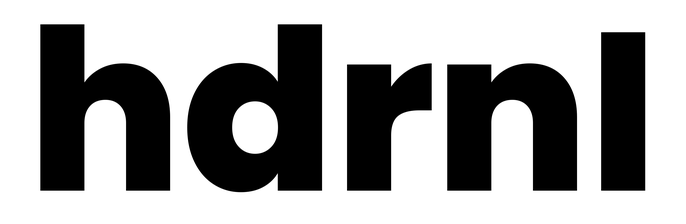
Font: Poppins-ExtraBold